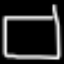
Label: square